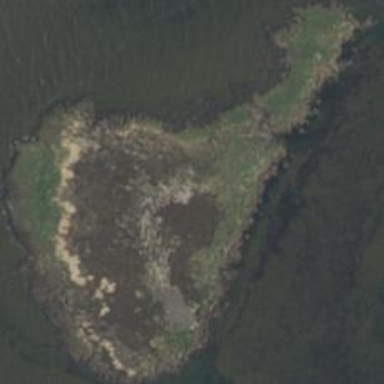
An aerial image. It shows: Islet.